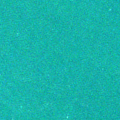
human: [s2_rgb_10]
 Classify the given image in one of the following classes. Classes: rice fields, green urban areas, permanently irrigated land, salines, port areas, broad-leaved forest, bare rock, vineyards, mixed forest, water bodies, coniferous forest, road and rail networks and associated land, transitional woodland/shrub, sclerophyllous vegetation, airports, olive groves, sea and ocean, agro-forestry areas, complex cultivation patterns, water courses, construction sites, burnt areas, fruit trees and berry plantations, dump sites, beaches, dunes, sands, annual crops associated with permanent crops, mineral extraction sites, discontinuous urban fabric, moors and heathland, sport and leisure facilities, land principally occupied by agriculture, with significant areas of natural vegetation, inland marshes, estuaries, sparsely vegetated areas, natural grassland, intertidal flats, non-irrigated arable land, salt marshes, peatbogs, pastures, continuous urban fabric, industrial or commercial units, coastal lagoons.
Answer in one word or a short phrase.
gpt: sea and ocean